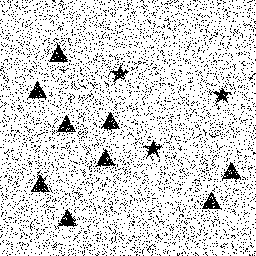
Squares: 0
Triangles: 9
Stars: 3
Total shapes: 12